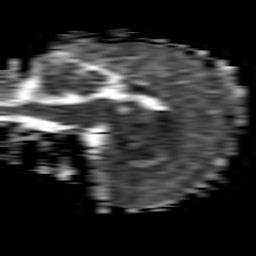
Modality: ADC
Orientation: sagittal
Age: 58
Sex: female
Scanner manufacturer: philips
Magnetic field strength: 1.5 T
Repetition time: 4.6 s
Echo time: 0.07505 s